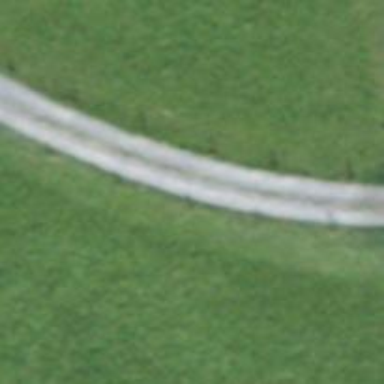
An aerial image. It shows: Service road with fine gravel surface.